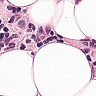
Metastatic tissue present: yes